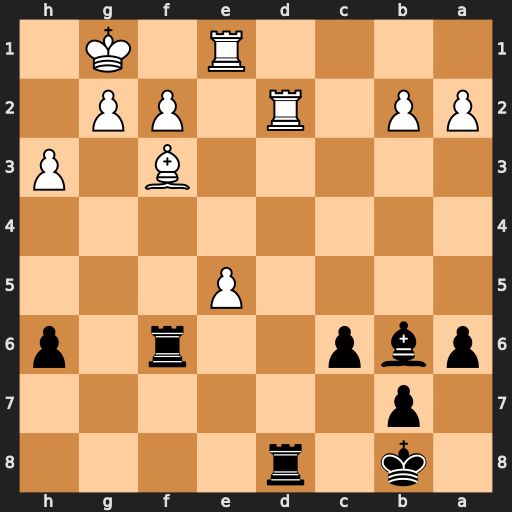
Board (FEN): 1k1r4/1p6/pbp2r1p/4P3/8/5B1P/PP1R1PP1/4R1K1
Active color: b
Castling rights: -
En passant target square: -
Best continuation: Rxd2 exf6 Bxf2+ Kf1 Bxe1